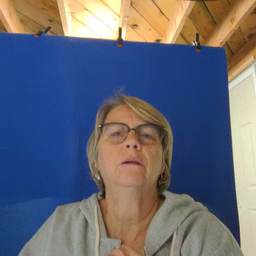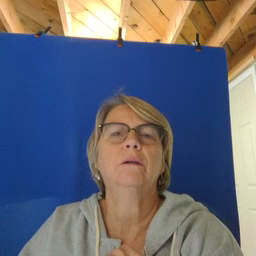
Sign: shhh